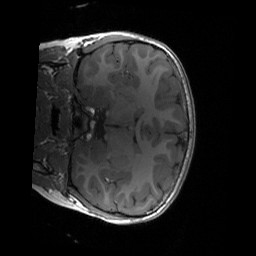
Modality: T1w
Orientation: coronal
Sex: female
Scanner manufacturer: siemens
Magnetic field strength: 3 T
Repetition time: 1.9 s
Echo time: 0.00243 s